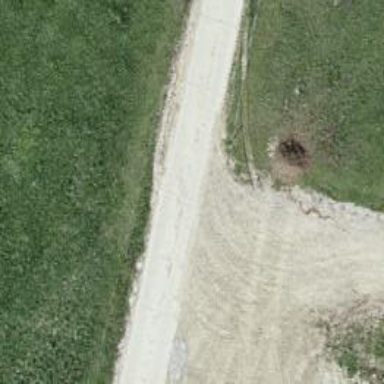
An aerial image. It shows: Well-maintained track road of grade 1.